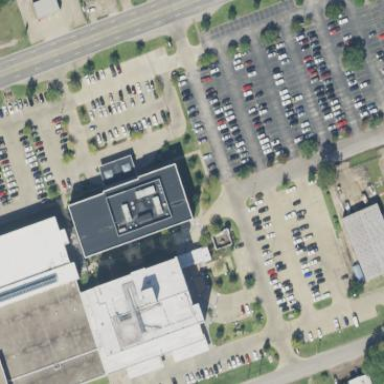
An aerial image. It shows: Hospital building.